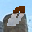
Label: 0